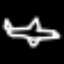
Label: airplane